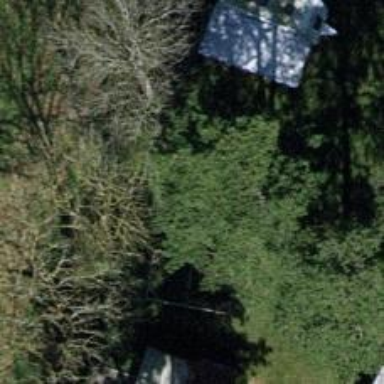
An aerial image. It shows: Tree with mixed leaves.